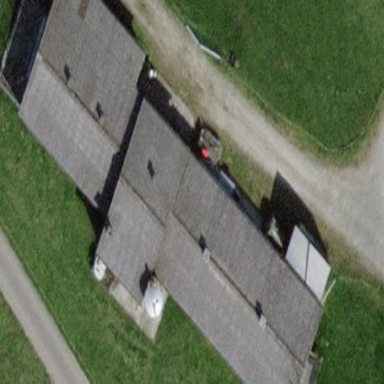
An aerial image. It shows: Farm building.